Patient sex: F
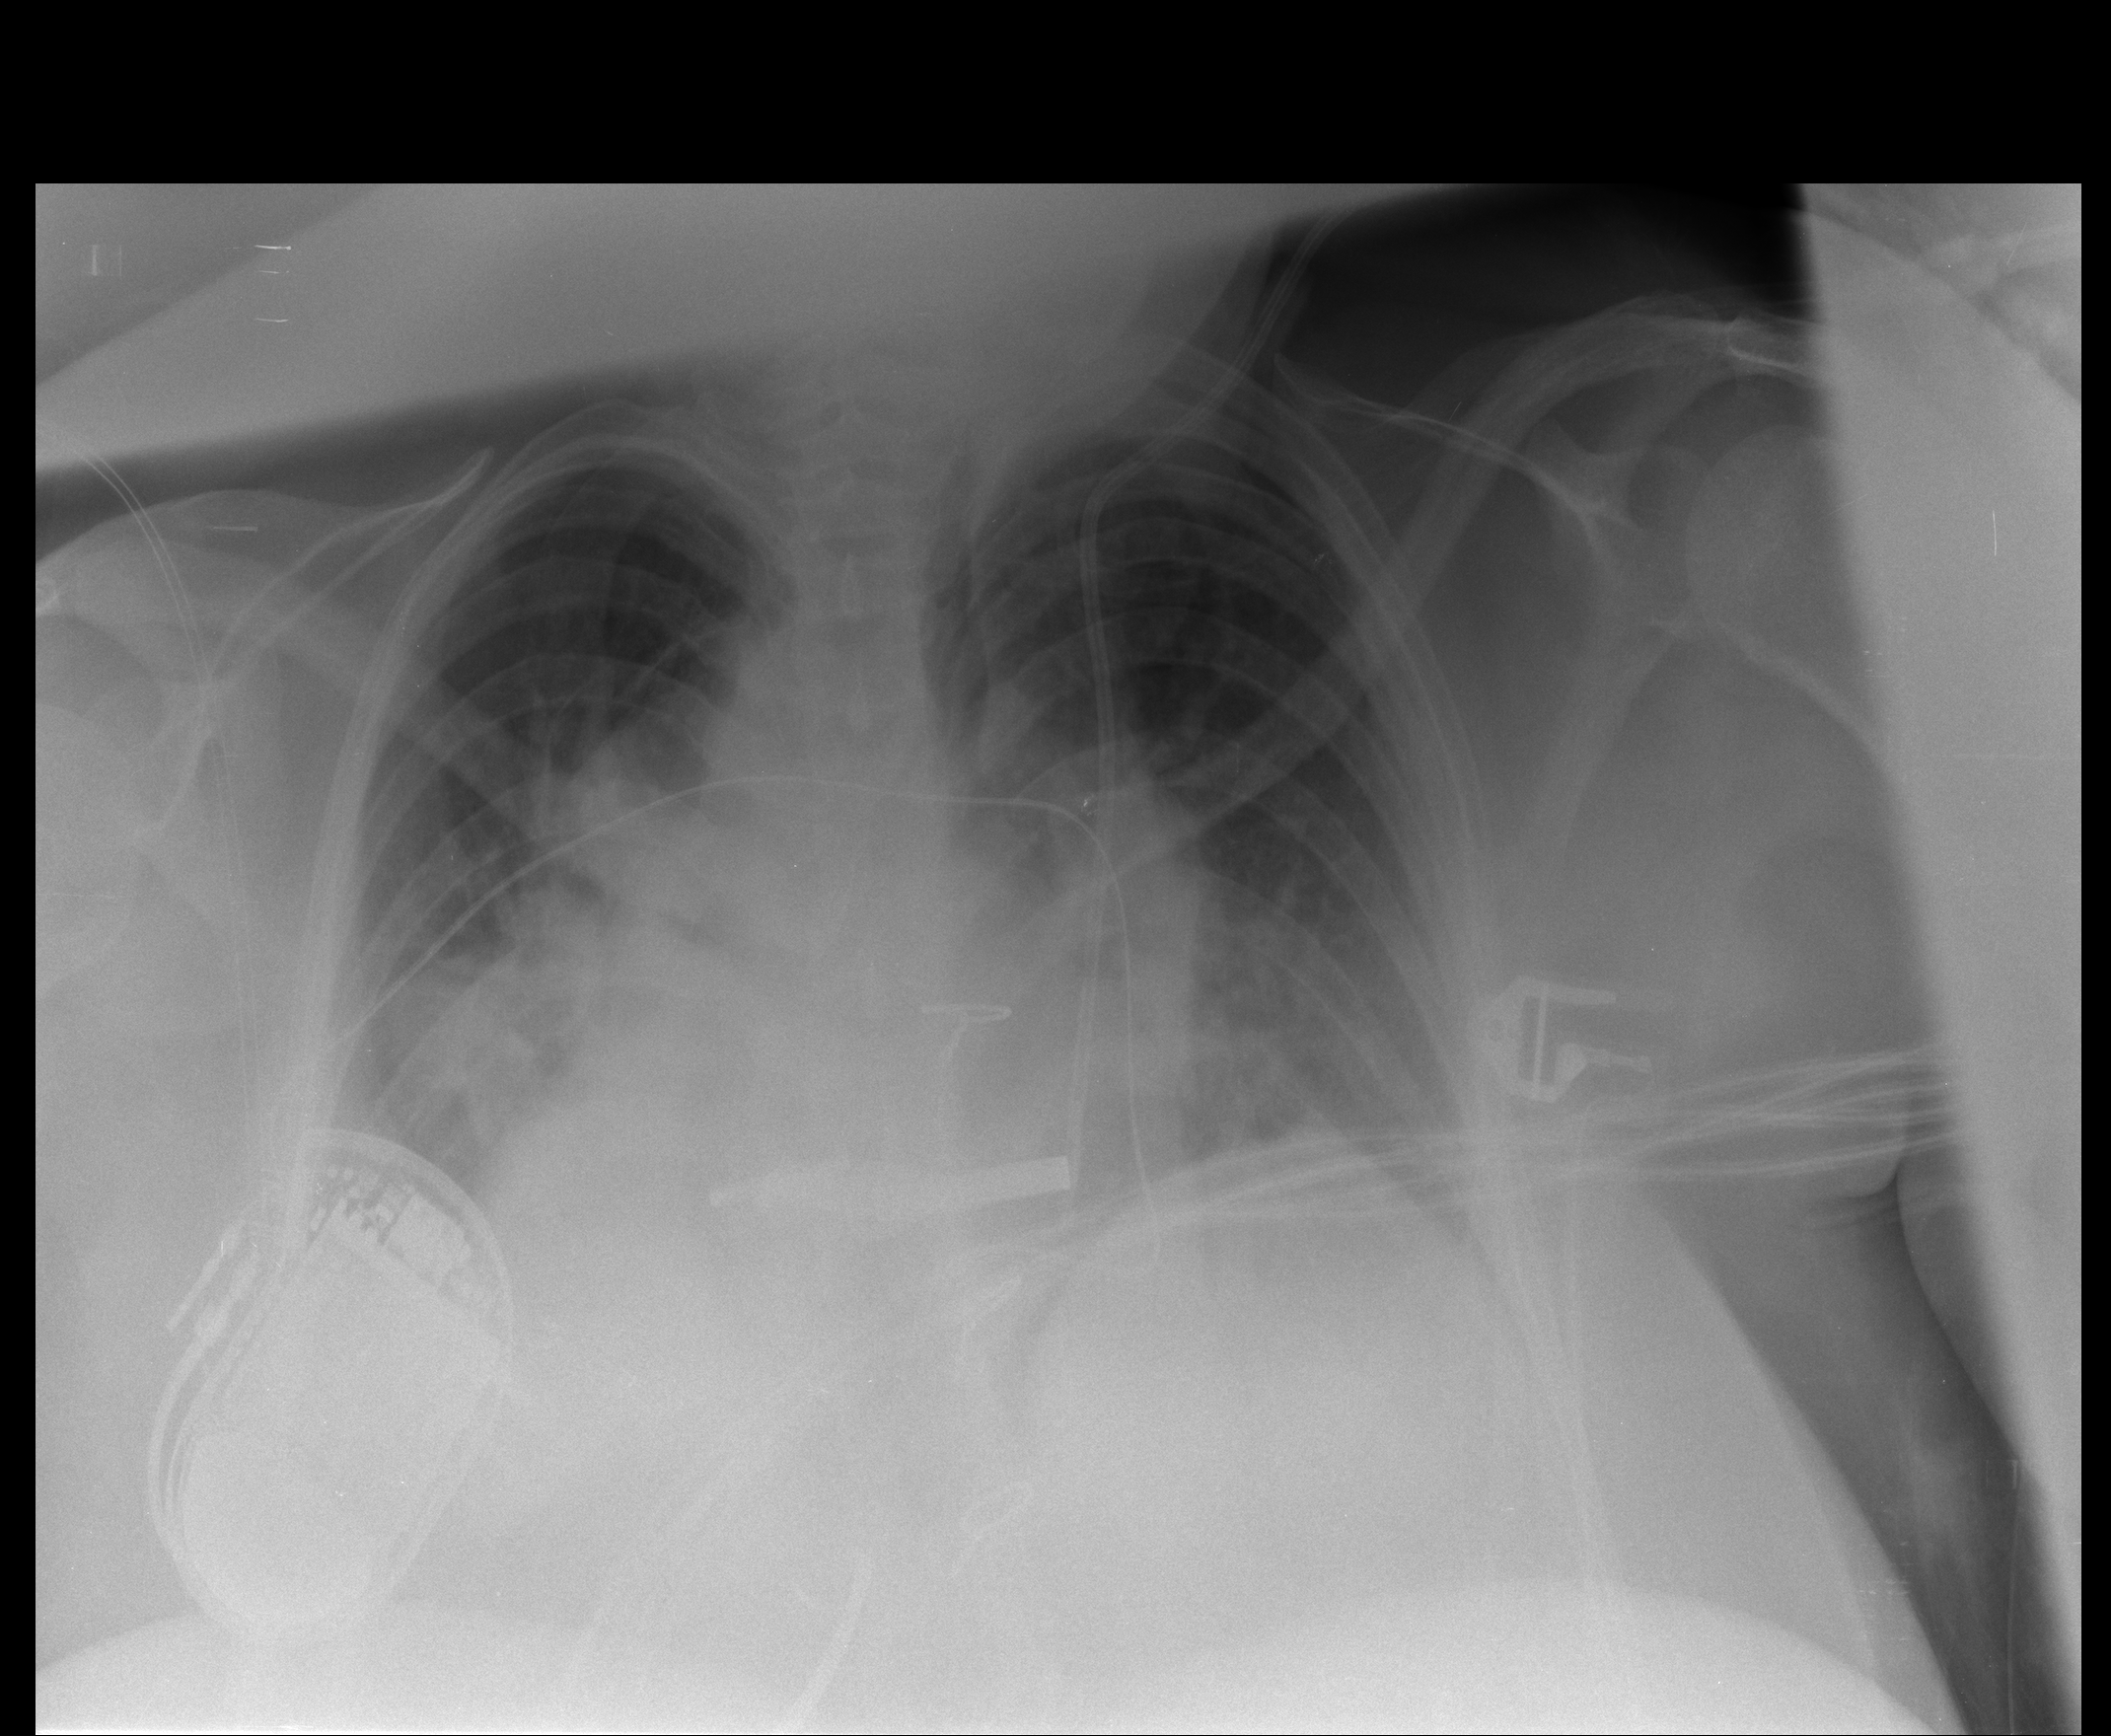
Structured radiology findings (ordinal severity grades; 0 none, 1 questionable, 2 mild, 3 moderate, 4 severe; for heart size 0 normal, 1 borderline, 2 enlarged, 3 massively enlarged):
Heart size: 2
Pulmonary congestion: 2
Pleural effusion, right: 2
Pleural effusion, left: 2
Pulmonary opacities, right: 0
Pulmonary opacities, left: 0
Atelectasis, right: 2
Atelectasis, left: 2